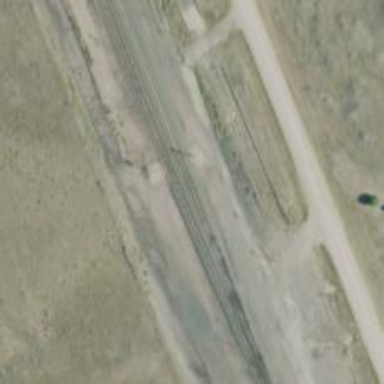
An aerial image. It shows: Railway track.